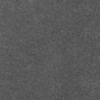
Label: dusty